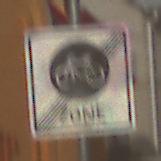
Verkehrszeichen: EndeFahrradzone
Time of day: MorningAfternoon
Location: Outdoor (Urban)
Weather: PartlyCloudy
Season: NotSpecified
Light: Natural